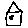
Label: house